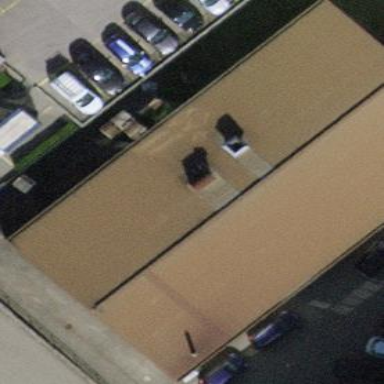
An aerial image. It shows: Shed building.